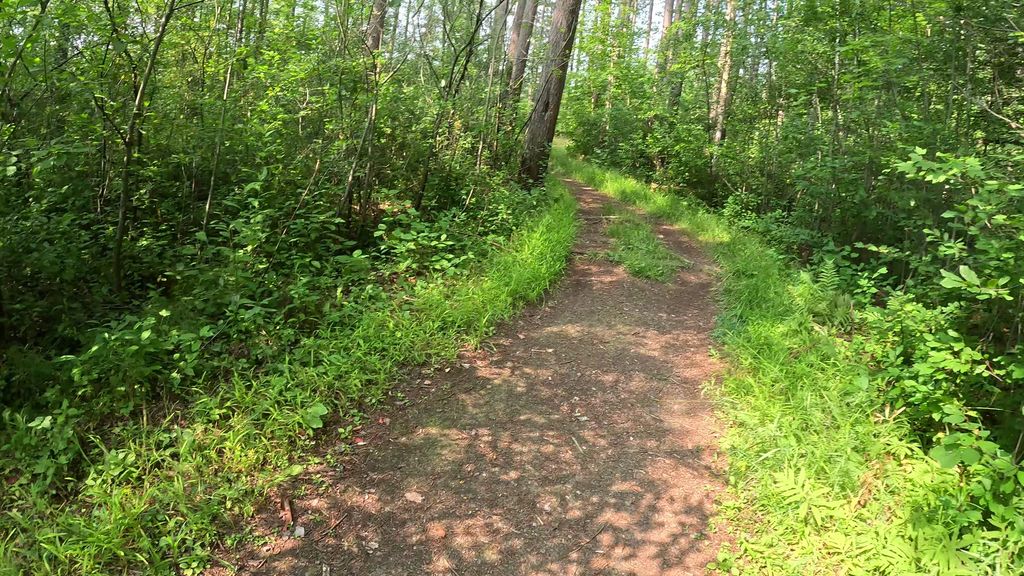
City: ottawa-gatineau